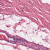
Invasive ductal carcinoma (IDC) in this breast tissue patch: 0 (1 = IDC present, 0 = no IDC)